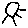
Label: sun